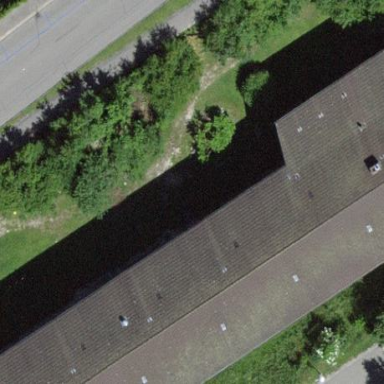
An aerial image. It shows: School building.